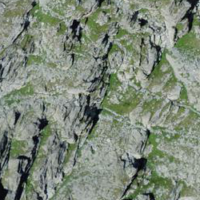
EUNIS habitat code: 31
Species observed at this site:
Aster alpinus